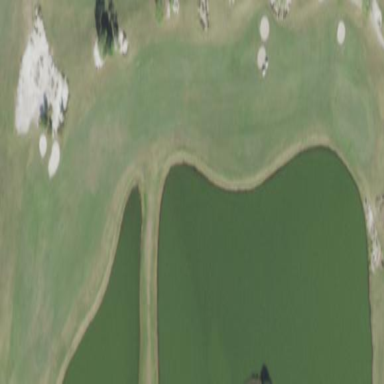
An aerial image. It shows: Grassy area designated as golf fairway.